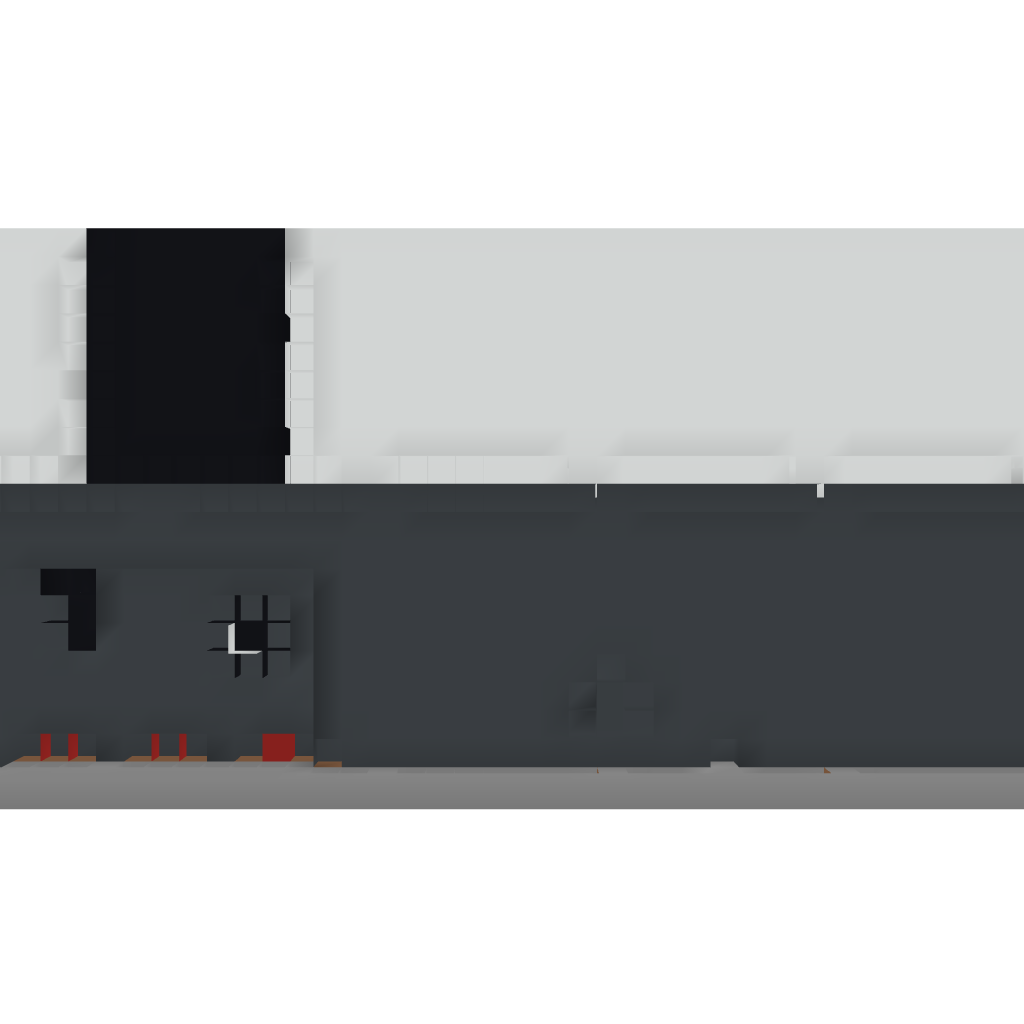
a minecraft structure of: CraftPimp Nintendo boyee